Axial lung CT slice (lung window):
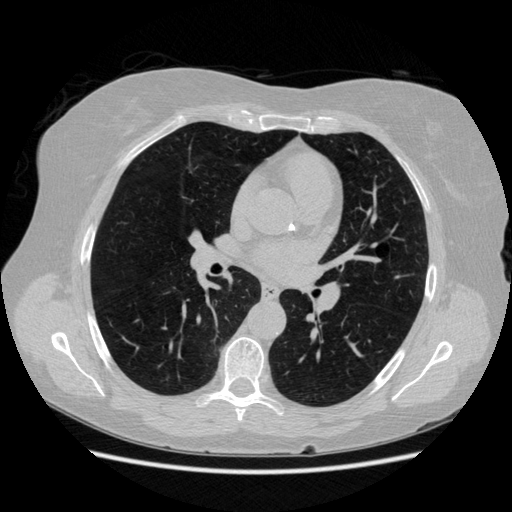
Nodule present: no